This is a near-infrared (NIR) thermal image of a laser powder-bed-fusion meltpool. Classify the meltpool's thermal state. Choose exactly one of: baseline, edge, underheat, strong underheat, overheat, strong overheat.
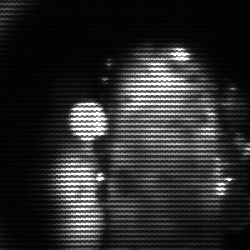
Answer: strong underheat